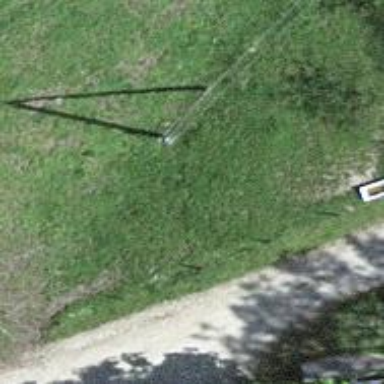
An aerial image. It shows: Power pole.